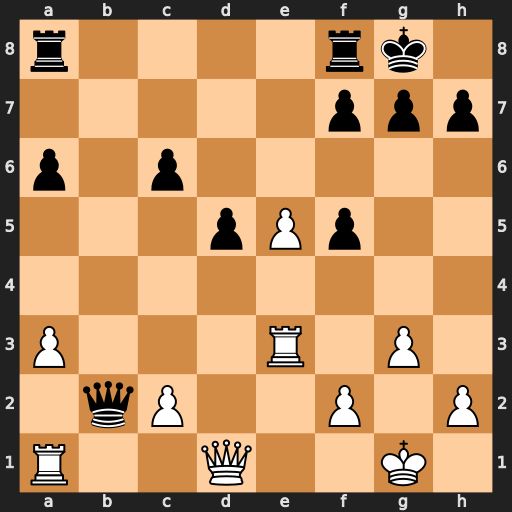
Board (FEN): r4rk1/5ppp/p1p5/3pPp2/8/P3R1P1/1qP2P1P/R2Q2K1
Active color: w
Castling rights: -
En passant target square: -
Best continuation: Rb1 Qa2 Reb3